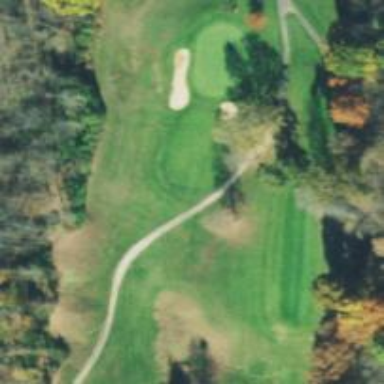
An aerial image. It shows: Rough grassy area used for golf.